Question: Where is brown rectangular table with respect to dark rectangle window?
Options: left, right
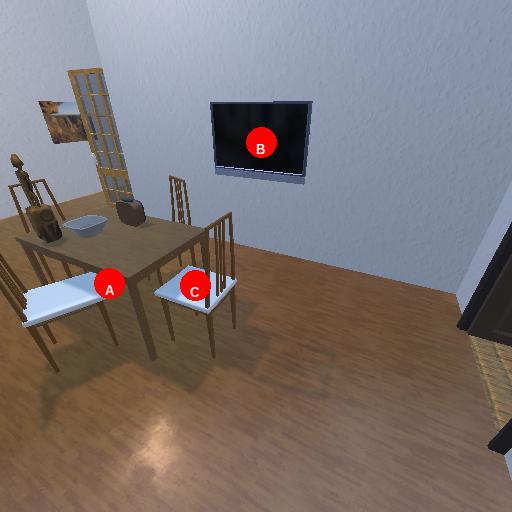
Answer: left